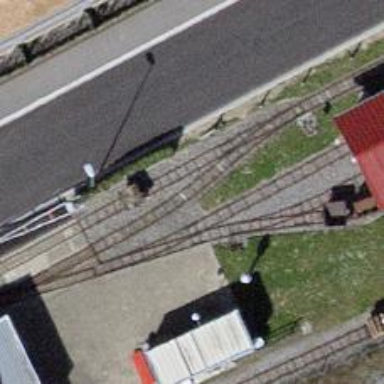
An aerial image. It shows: Preserved railway line with rails.